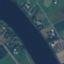
Label: River